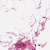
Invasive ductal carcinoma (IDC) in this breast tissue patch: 0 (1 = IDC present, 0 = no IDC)